Current action and preconditions to check: trajectory_clear

Your task: For each precondition in the list above, predict whether it will hold at this action.

Consider the current scene as observed from the mobile robot's camera, and analyze the predicted future states of all dynamic agents (e.g., people, animals, vehicles, or any moving entities) within the NEXT SECOND.

IMPORTANT: Only answer "very likely" if you are absolutely certain—based on strong, clear evidence—that a dynamic agent will violate the precondition in the predicted future state. Do NOT answer "very likely" for unlikely, ambiguous, or low-probability risks.

Ask yourself for each precondition: Is there a high probability, with clear and convincing evidence, that the predicted future states of any dynamic agent will interfere with the predicted future state of the currently executing action within the NEXT SECOND, causing that precondition to fail?

Assess the risk level based on these predictions. Use "likely" or "very likely" if motions create a clear risk of interference.

Use "neutral" or "improbable" if agents are nearby but their predicted paths are clearly diverging or non-conflicting.

Failure Risk Categories: "very improbable", "improbable", "neutral", "likely", "very likely"

Answer Format: Output ONLY the probability_of_failure value from these categories: "very improbable", "improbable", "neutral", "likely", "very likely"

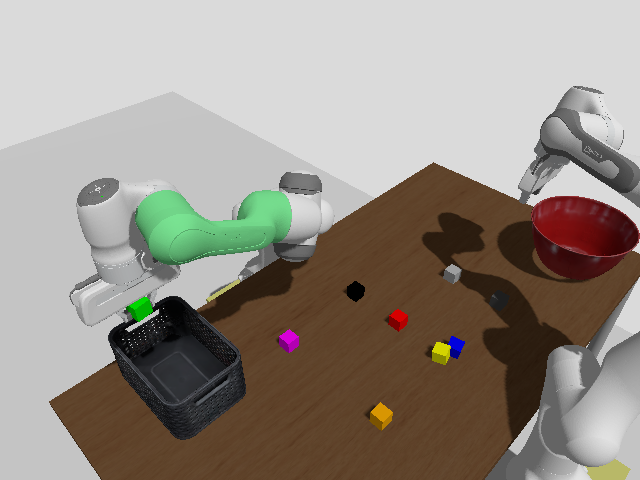

Answer: very improbable